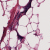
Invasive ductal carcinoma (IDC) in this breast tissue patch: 0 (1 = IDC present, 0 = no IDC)